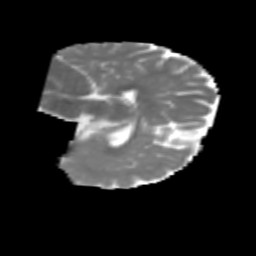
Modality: MD
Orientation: sagittal
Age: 7
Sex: female
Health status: healthy